Question: I have made a density plot in R. I want to get rid of the saw tooth pattern and have it be entirely smooth. The reason that it appears saw tooth is because the values of x$PLCO2 are all whole numbers. But I want to smooth the plot for aesthetic reasons. Any idea on how to do that?
'''
plot(density(x$PLCO2))
'''

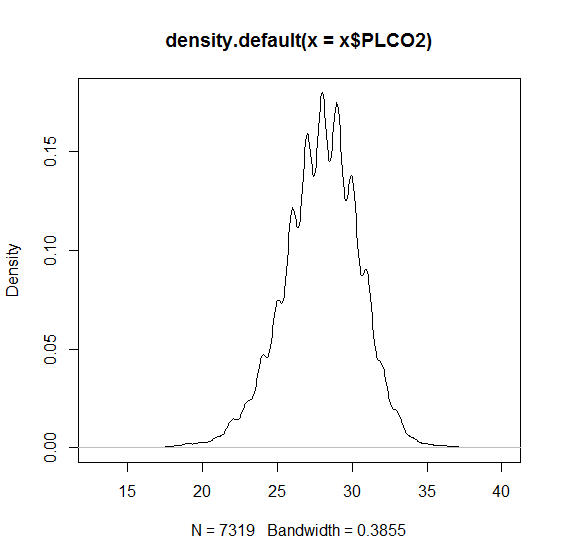
Answer: you can make you density plot smoother by increasing the (bw)
'''
plot(density(x$PLCO2, bw = bw_bigger))
'''